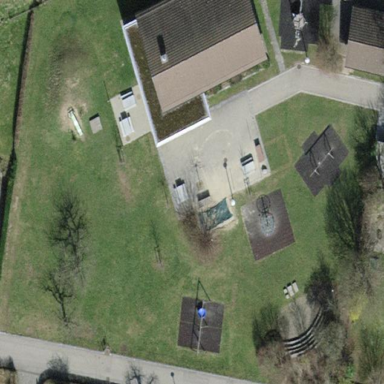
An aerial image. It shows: Playground area for leisure activities on the land.